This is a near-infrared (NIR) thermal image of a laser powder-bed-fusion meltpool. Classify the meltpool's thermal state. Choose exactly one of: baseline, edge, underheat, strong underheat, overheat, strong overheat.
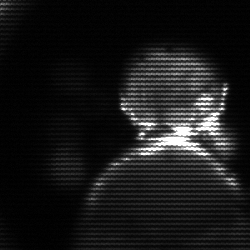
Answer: baseline